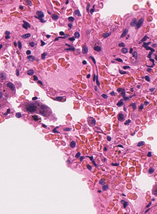
Tumor epithelial tissue: no
Tumor-associated stroma tissue: no
Normal tissue: yes